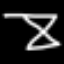
Label: hourglass